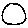
Label: circle